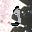
Label: 3